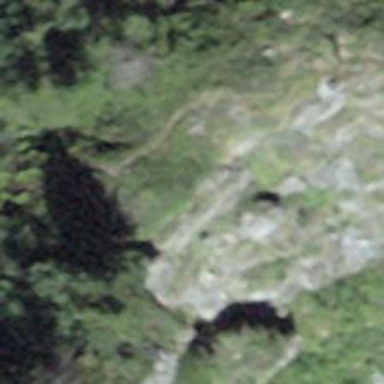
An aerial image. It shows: Cliff in nature.